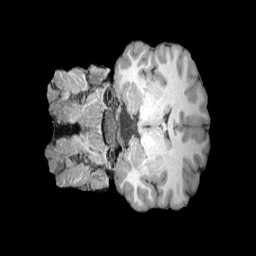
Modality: T1w
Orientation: coronal
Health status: healthy